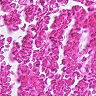
Metastatic tissue present: no